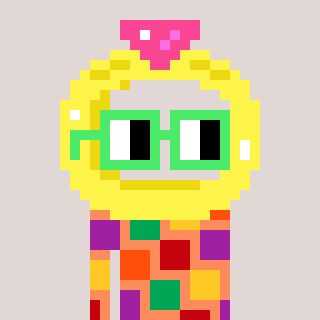
a pixel art character with square light green glasses, a ring-shaped head and a peachy-colored body on a warm background